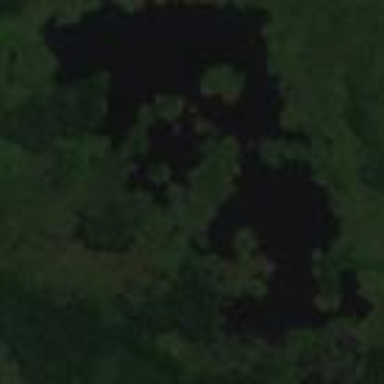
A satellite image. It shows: Beautiful lake surrounded by nature.